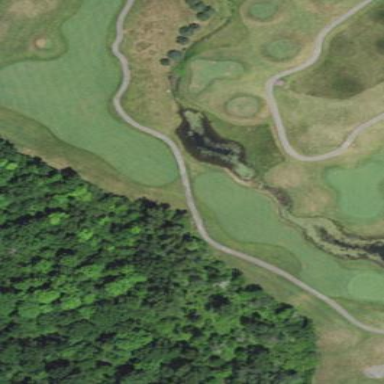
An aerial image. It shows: Rough grassy area used for golf.